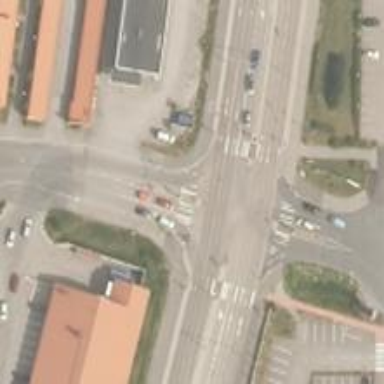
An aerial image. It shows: Asphalt cycleway.